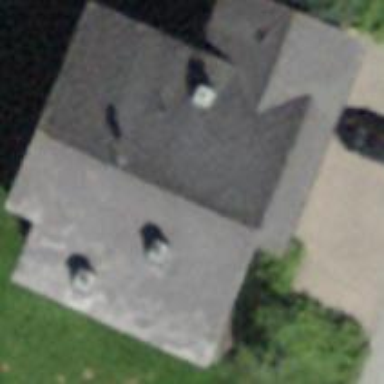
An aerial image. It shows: Building with tile roof.